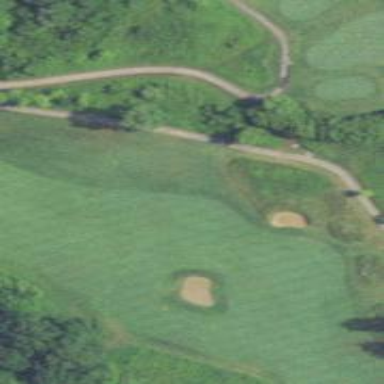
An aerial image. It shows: View of golf hole.